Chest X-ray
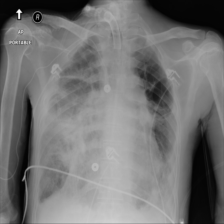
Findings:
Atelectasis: negative
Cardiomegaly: negative
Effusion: negative
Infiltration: negative
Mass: negative
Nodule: negative
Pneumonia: negative
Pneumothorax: negative
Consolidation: negative
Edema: negative
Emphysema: negative
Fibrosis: negative
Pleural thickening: negative
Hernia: negative